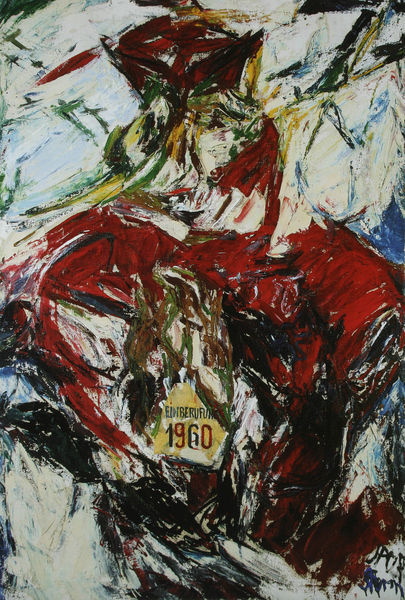
Titel: Kardinal
Künstler: Helmut Sturm
Institution: Privatbesitz
Schlagwörter: blau, gemälde, weiß, gelb, grün, bunt, frau, hut, orange, schwarz, rot, expressionismus, malerei, mütze, richter, arm, arme, gesicht, mensch, signatur, öl, chaos, farbig, schrift, moderne, abstrakt, farben, modern, farbe, linien, sturm, duktus, datum, ölfarbe, jahreszahl, abstraktion, collage, schild, linie, durcheinander, kardinal, pinselduktus, zahl, zentral, jahresangabe, expression, abstraktheit, helmut sturm, dropping, einberufung, helmuth sturm, neunzehnhundertsechzig, richtere, sturm4, zeitungsausschnitt